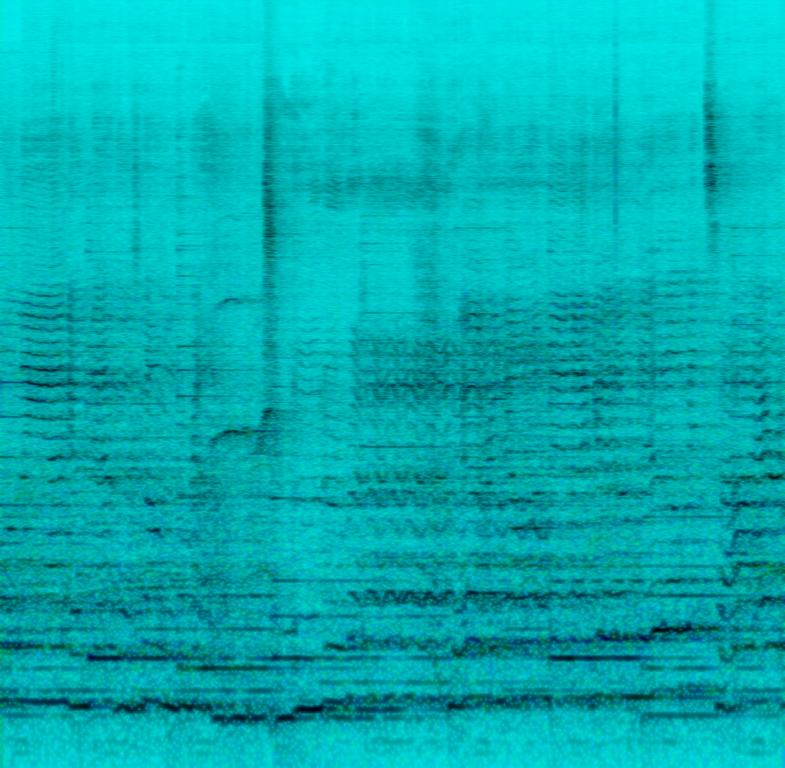
An acoustic piano is playing a sad melody while two women are singing as a duo taking turns. Their voices have some reverb and in the background you can hear the crowd cheering. This song may be playing live on stage.